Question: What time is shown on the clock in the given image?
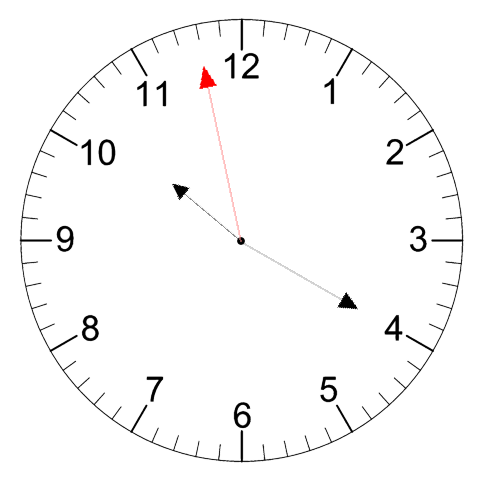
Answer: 10:19:58